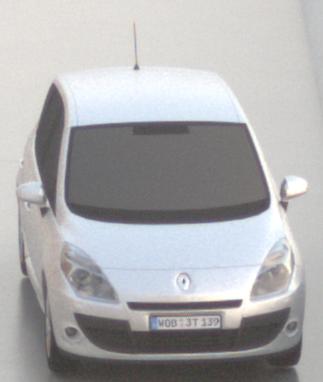
Make: Renault
Model: Scénic 1.6 16V 110
Detailed model: Scénic (III)
Model produced from: 2009/06
Model produced until: 2010/08
Doors: 5
Color: white
Road condition: wet road
Daytime: dawn
Contrast: low contrast